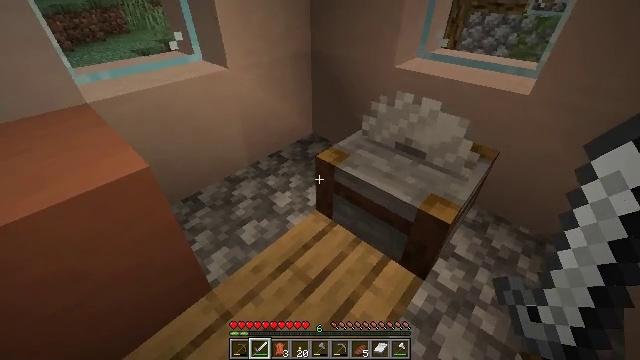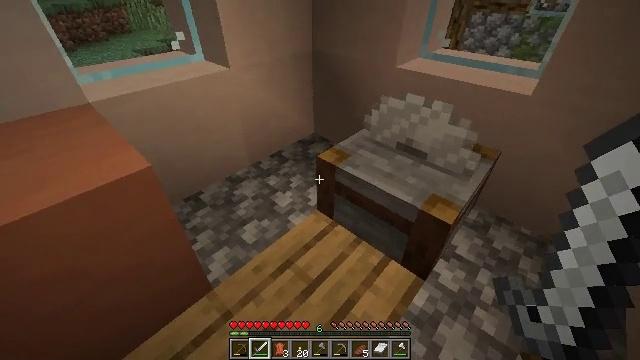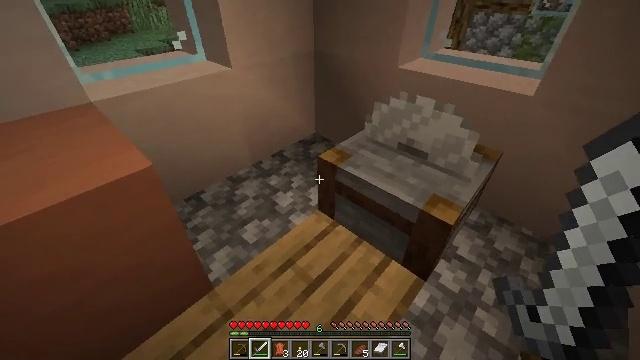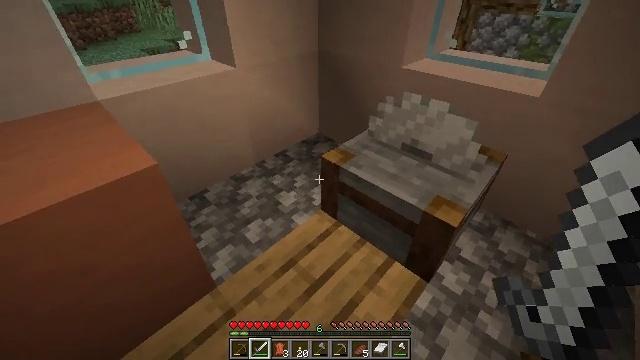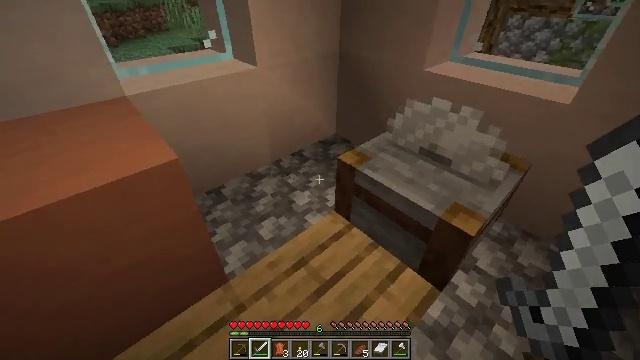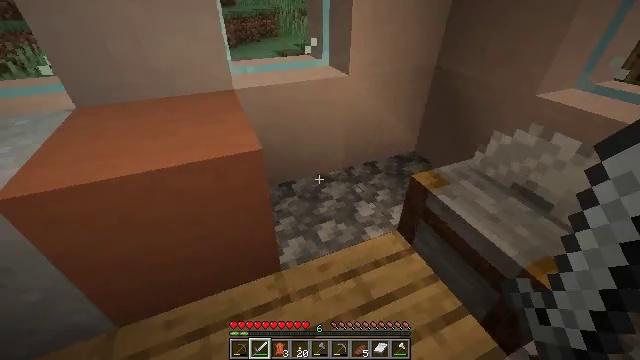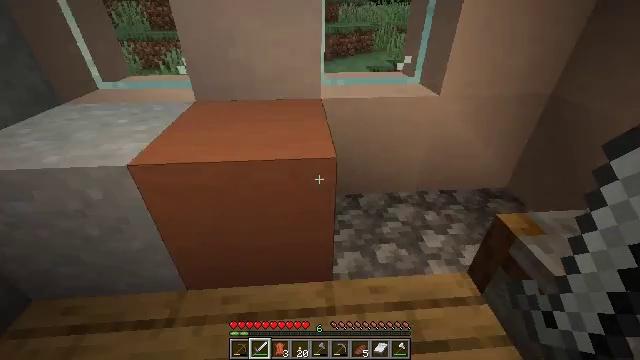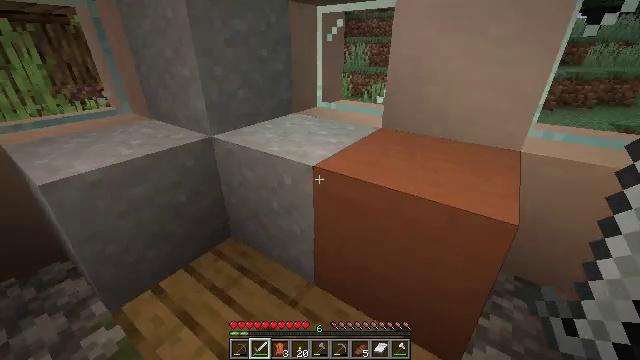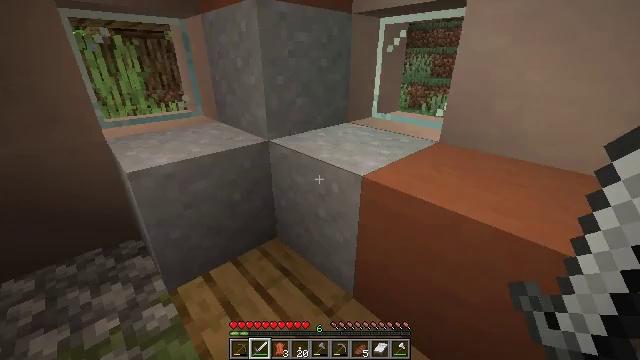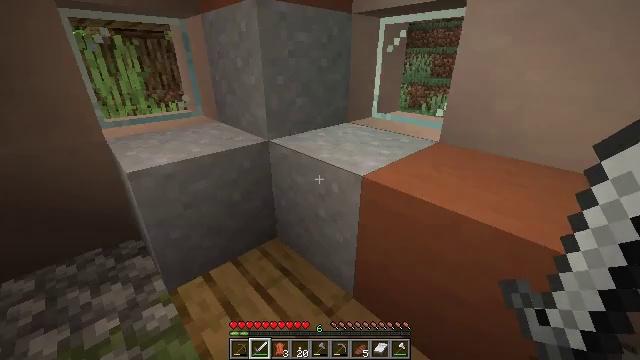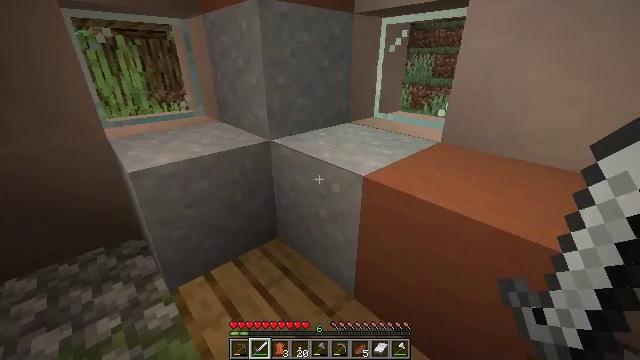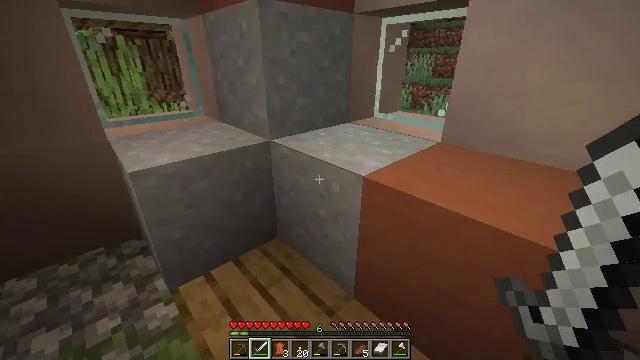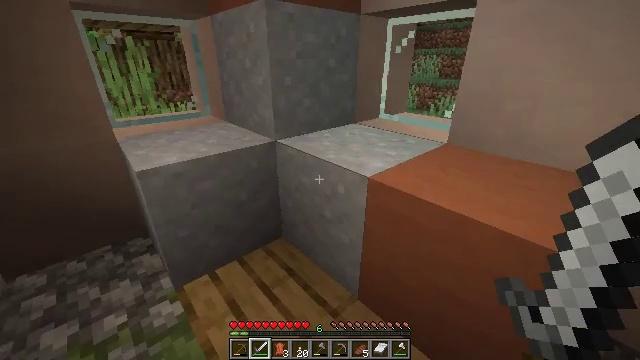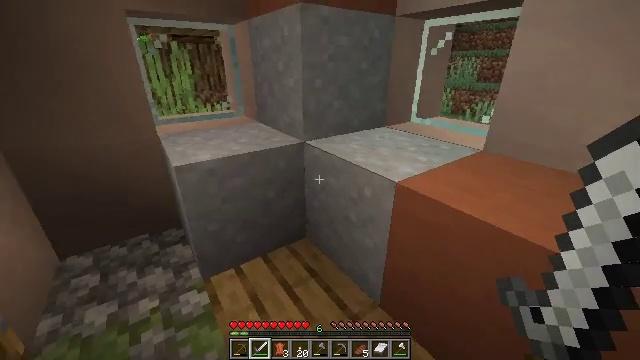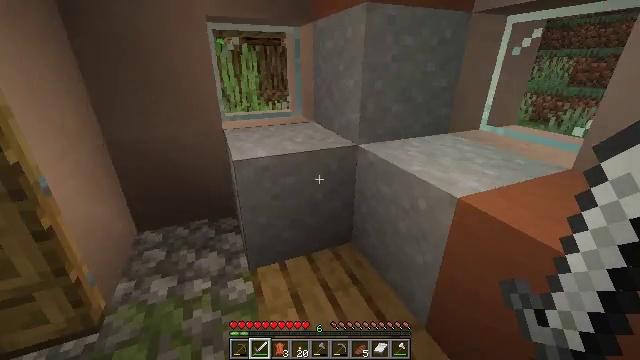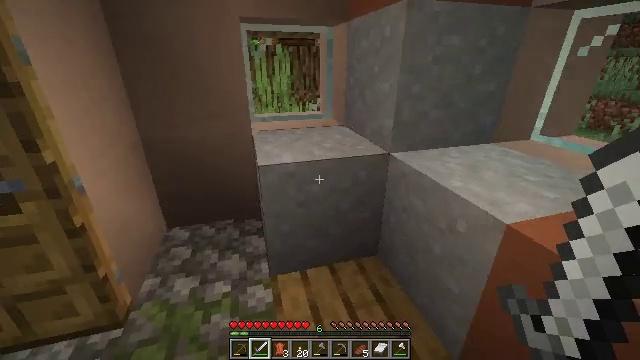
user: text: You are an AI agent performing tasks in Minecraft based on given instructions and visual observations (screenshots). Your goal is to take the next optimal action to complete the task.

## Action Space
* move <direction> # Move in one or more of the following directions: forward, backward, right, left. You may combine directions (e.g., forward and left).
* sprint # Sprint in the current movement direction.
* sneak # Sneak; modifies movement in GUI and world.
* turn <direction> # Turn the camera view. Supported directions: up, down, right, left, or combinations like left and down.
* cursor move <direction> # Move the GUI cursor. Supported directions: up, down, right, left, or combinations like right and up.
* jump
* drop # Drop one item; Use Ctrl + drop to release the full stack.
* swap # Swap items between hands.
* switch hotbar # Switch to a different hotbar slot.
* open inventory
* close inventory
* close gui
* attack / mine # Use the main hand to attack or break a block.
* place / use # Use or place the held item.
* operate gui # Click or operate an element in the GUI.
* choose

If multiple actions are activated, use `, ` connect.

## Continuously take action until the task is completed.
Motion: motion action
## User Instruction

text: Harvest hay blocks from the village.
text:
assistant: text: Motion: no_op
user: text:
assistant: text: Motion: no_op
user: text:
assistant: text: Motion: no_op
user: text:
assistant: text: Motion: turn left
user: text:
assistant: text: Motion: turn left and up
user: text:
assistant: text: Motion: turn left and up
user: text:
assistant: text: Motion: turn left and up
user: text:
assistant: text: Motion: turn left and up
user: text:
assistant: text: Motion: no_op
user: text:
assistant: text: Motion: no_op
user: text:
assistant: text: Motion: no_op
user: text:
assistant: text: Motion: turn left
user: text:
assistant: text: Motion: turn left
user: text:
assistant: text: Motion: move forward, turn left
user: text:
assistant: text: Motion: move forward, turn left
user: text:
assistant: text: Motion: move forward, turn left
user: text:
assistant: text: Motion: move forward, turn left
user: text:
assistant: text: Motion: move forward, turn left
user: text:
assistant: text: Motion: move forward, turn left and down
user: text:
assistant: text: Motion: move forward, turn left
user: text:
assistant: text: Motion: move forward
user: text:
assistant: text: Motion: move forward, turn left
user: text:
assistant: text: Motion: turn left
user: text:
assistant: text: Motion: turn left
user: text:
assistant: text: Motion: turn left
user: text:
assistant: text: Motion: turn left
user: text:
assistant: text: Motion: turn left
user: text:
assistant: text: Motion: turn left
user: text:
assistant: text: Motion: turn left
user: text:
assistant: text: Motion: turn left